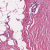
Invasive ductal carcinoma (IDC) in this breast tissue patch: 0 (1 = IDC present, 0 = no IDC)